Field crop: maize
Growth stage: 1
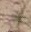
Species: salsola